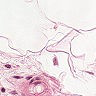
Metastatic tissue present: no